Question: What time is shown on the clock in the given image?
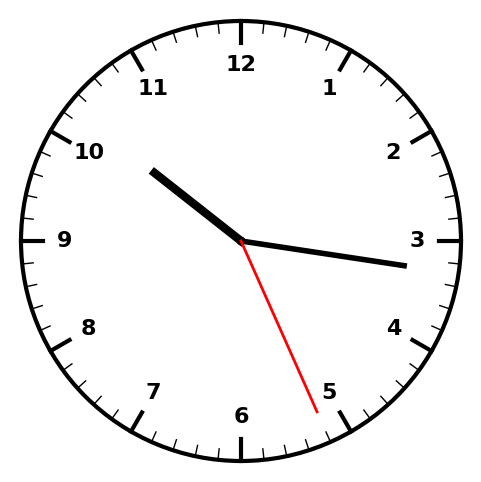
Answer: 10:16:26